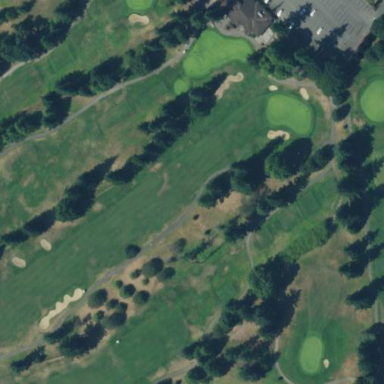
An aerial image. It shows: Scenic golf fairway.